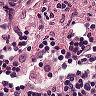
Metastatic tissue present: yes